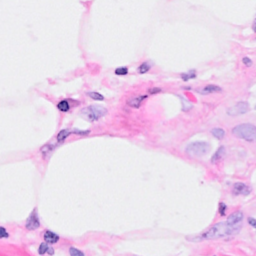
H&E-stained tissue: Breast